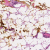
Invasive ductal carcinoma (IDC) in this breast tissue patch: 0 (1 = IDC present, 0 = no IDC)